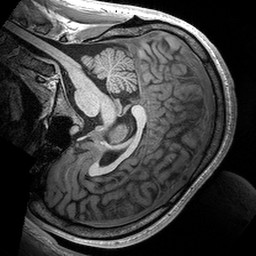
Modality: T1w
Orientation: sagittal
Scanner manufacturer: siemens
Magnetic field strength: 3 T
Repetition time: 2.53 s
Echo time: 0.00288 s